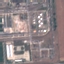
Land use / land cover class: Industrial